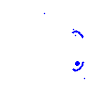
Particle: pion